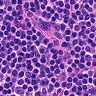
Metastatic tissue present: no